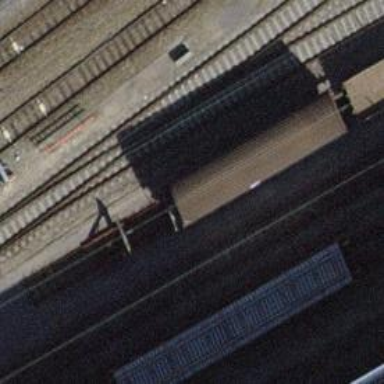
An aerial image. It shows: Railway buffer stop.